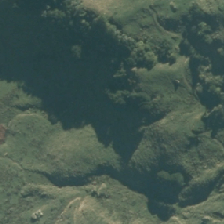
Land cover: high_producing_grassland